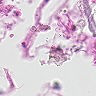
Metastatic tissue present: no